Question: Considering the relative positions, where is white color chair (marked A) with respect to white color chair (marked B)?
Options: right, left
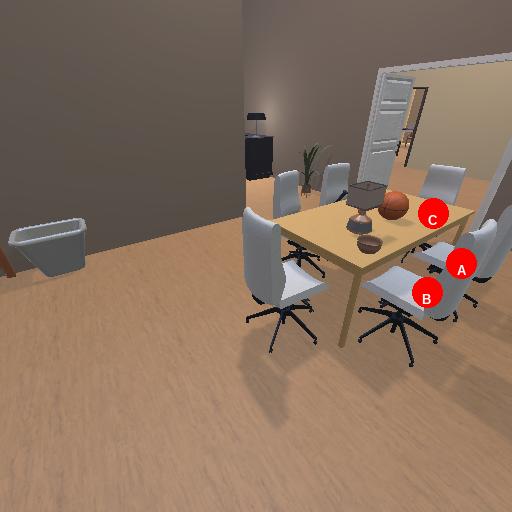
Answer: right